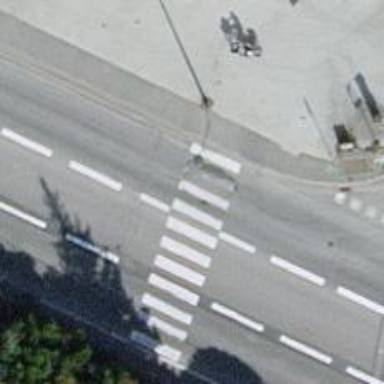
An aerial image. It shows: Uncontrolled zebra crossing on the road.